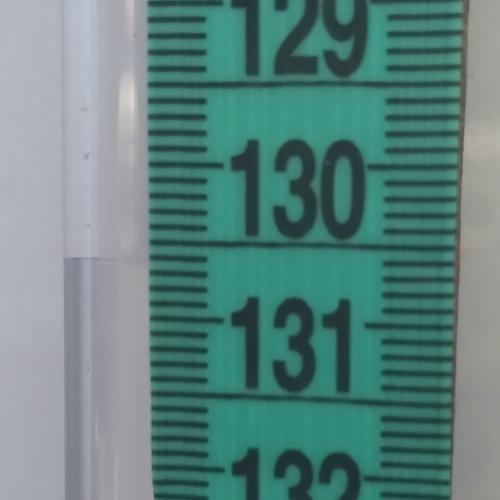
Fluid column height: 130.6 cm